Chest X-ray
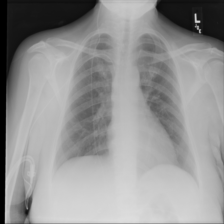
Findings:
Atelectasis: negative
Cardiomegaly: negative
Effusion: negative
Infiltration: negative
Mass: negative
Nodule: negative
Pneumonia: negative
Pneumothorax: negative
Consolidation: negative
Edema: negative
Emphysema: negative
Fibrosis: negative
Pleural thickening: negative
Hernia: negative